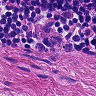
Metastatic tissue present: no